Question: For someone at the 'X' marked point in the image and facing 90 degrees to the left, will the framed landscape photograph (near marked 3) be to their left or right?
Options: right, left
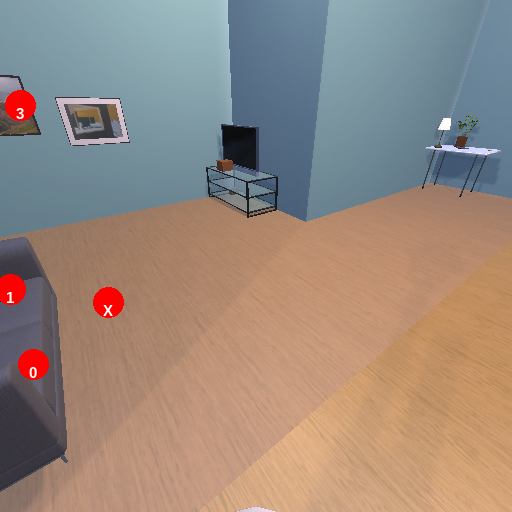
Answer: right